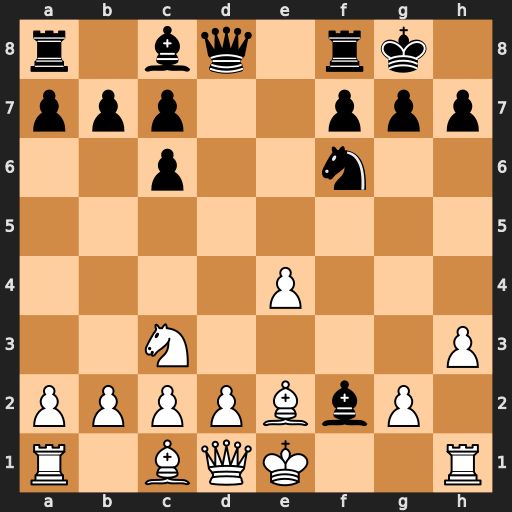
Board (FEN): r1bq1rk1/ppp2ppp/2p2n2/8/4P3/2N4P/PPPPBbP1/R1BQK2R
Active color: w
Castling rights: KQ
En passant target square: -
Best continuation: Kxf2